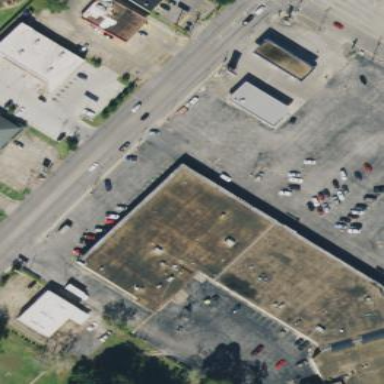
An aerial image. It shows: Variety store located in building.